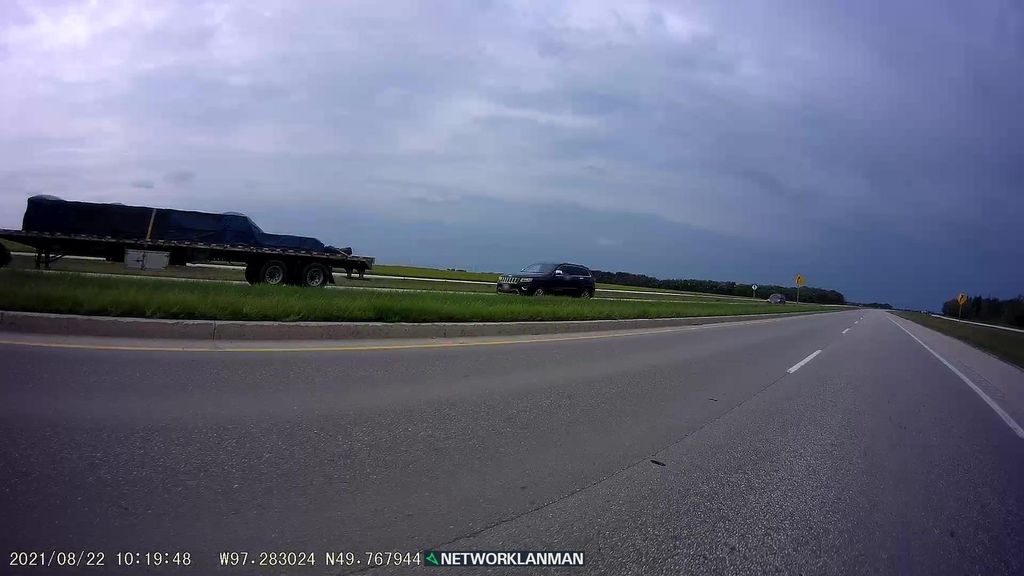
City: winnipeg